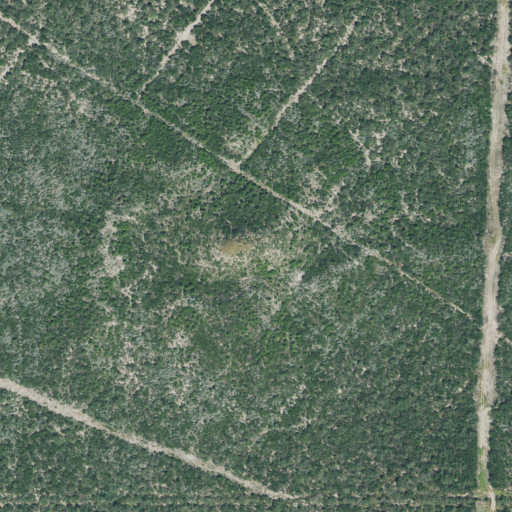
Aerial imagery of mountain in Texas named Las Hermanas containing only shrub